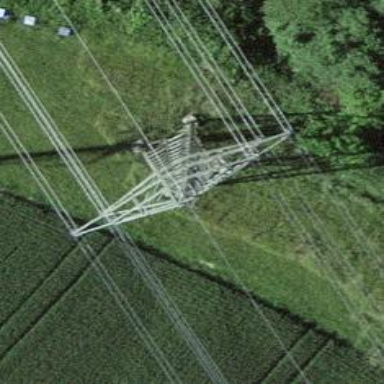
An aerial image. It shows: Towering power structure.